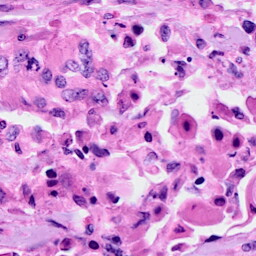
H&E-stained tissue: Cervix